Question: Example of the data in csv
Column_header
<PHONE>{
000000007185E
The doucmention I have
*The right most position of the numeric field will have a sign OVER it
designating positive or negative.
<URL>
Example of Data

I dont understand how write the logic to support the the symbol,number,letter to get the correct value.
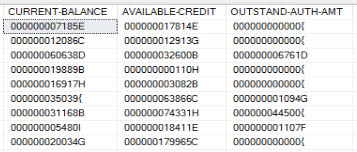
Answer: I'd create a table (or view) with the static mapping of character-value, meaning:
| Symbol | Value |
| ------ | ----- |
| J | -1 |
| A | +1 |
about the data rows themselves, it seems to me there is always a symbol at the end, therefore you can split the data into two columns, value, and symbol...
I have no idea about how the data are inserted but it seems logically easy
'''
SELECT
_YourValue_
,LEFT(_YourValue_, LENGTH(_YourValue_)-1) as Value
,RIGHT(_YourValue_, 1) as Symbol
FROM _Whatever_
'''
you can also cast to whatever datatype is correct for those data.
Finally you can join the tables and show/calculate whatever is needed